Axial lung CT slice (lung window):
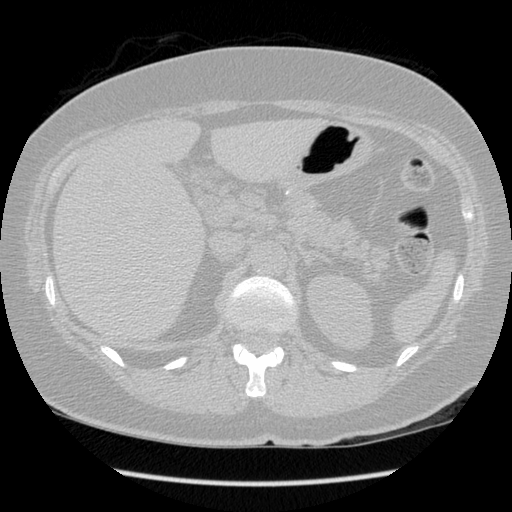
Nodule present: no